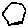
Label: hexagon